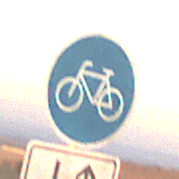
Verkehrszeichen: Radweg
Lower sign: RichtungsangabeDurchPfeile8
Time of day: SunriseSunset
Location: Outdoor (Nature)
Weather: Clear
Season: NotSpecified
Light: Natural